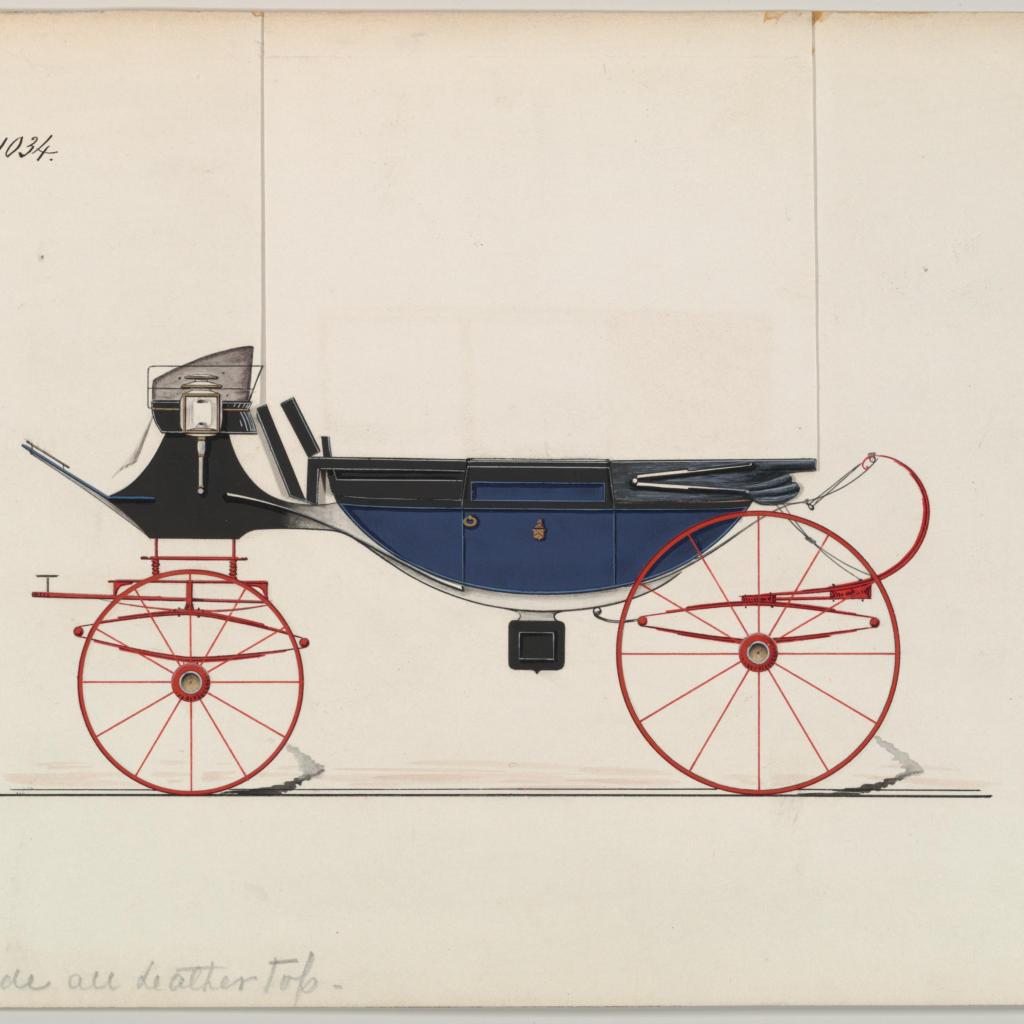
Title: Design for Landau, no. 1034
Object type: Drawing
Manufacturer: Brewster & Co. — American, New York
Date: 1850–70
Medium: Pen and black ink, watercolor and gouache with gum arabic and metallic ink
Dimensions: sheet: 7 1/8 x 10 in. (18.1 x 25.4 cm)
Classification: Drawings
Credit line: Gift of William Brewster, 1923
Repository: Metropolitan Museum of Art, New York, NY